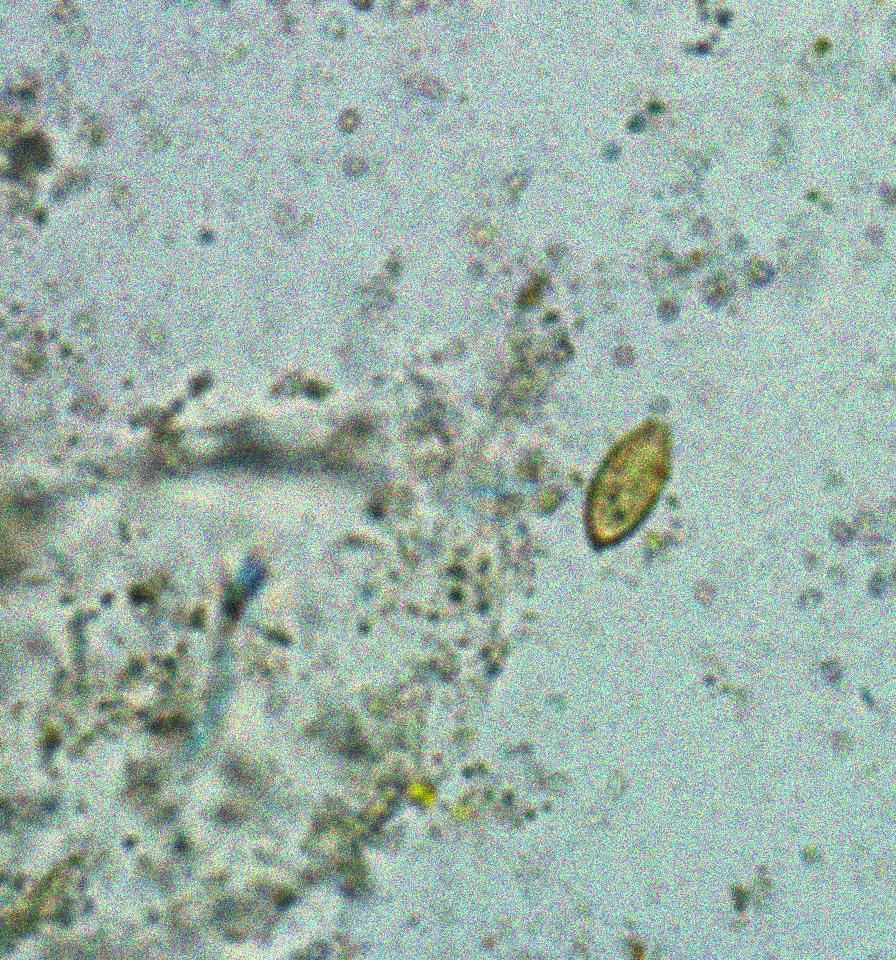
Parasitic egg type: Opisthorchis viverrine